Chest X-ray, PA view. Patient: 57 years old, sex M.
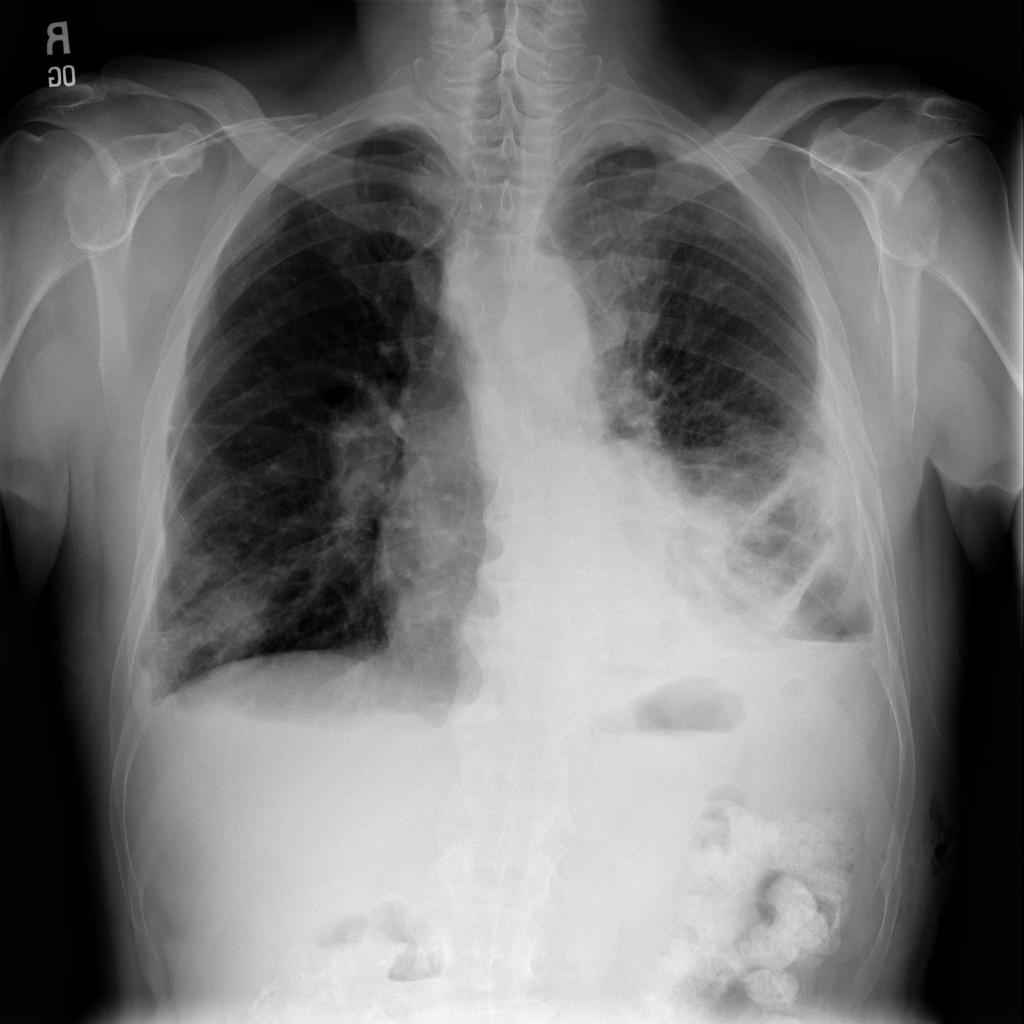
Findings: Consolidation, Effusion, Mass